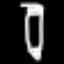
Label: pencil